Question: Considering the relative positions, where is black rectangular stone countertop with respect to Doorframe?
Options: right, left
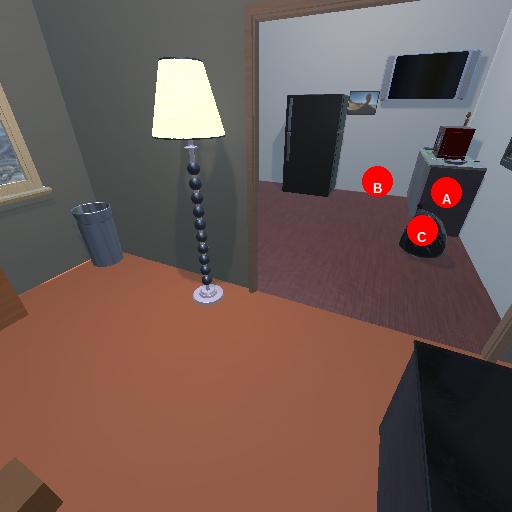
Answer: right